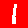
Digit: 1